Question: I have coded a table but for some reason, the right column is not aligning with the left column.
The left column is being placed slightly down. Here is a fiddle of this: <URL>
Code:
'''
<table width='620'>
<tr>
<td width='310'>
<span style='font-size:21px; font-family:Arial, Helvetica, sans-serif; color:#00abbd; font-weight:bold'>Pay Monthly</span>
<table width='310' cellpadding='6' cellspacing='0' border='0' style='border-color:#00abbd; border-width:0px; border-style:solid; padding:3px'>
<tr bgcolor='#eeeeee'><td width='160'><p class='rates' style='color:#00abbd;'><strong>Call to Argentina</strong></p></td><td><p class='rates'>&euro; 3.88 /min</p></td></tr>
<tr><td><p class='rates' style='color:#00abbd;'><strong>Call to Malta</strong></p></td><td><p class='rates'>&euro; 3.40/min</p></td></tr>
<tr bgcolor='#eeeeee'><td><p class='rates' style='color:#00abbd;'><strong>Call to Zone 4 </strong> </p></td><td><p class='rates'>&euro; 3.88 /min</p></td></tr>
<tr><td><p class='rates' style='color:#00abbd;'><strong>Calling other Zones</strong></p></td><td><p class='rates'>&euro; 4.00 /min</p></td></tr>
<tr bgcolor='#eeeeee'><td><p class='rates' style='color:#00abbd;'><strong>Receiving Calls</strong></p></td><td><p class='rates'>&euro; 1.46 /min</p></td></tr>
<tr><td>
<p class='rates' style='color:#00abbd;'><strong>Data</strong></p></td><td><p class='rates'> &euro; 17.48</p>
</td></tr>
<tr bgcolor='#eeeeee'><td><p class='rates' style='color:#00abbd;'><strong>SMS</strong></p></td><td><p class='rates'>&euro; 0.39</p></td></tr>
<tr><td><p class='rates' style='color:#00abbd;'><strong>MMS</strong></p></td>
<td><p class='rates'>&euro; 0.22 + EUR17.48</p></p></td></tr>
</table>
<td width='310'>
<span style='font-size:21px; font-family:Arial, Helvetica, sans-serif; color:#00abbd; font-weight:bold'>Pay Monthly</span>
<table width='310' cellpadding='6' cellspacing='0' border='0' style='border-color:#00abbd; border-width:0px; border-style:solid; padding:3px'>
<tr bgcolor='#eeeeee'><td width='160'><p class='rates' style='color:#00abbd;'><strong>Call to Argentina</strong></p></td><td><p class='rates'>&euro; 3.88 /min</p></td></tr>
</tr>
</table>
'''
This is how it should look:

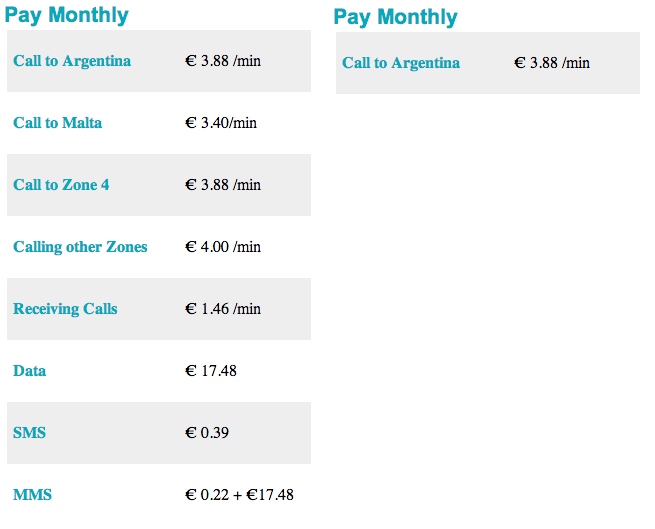
Answer: Add a 'vertical-align:top' property to your 'tr':
'''
tr {
vertical-align: top;
}
'''
See <URL>